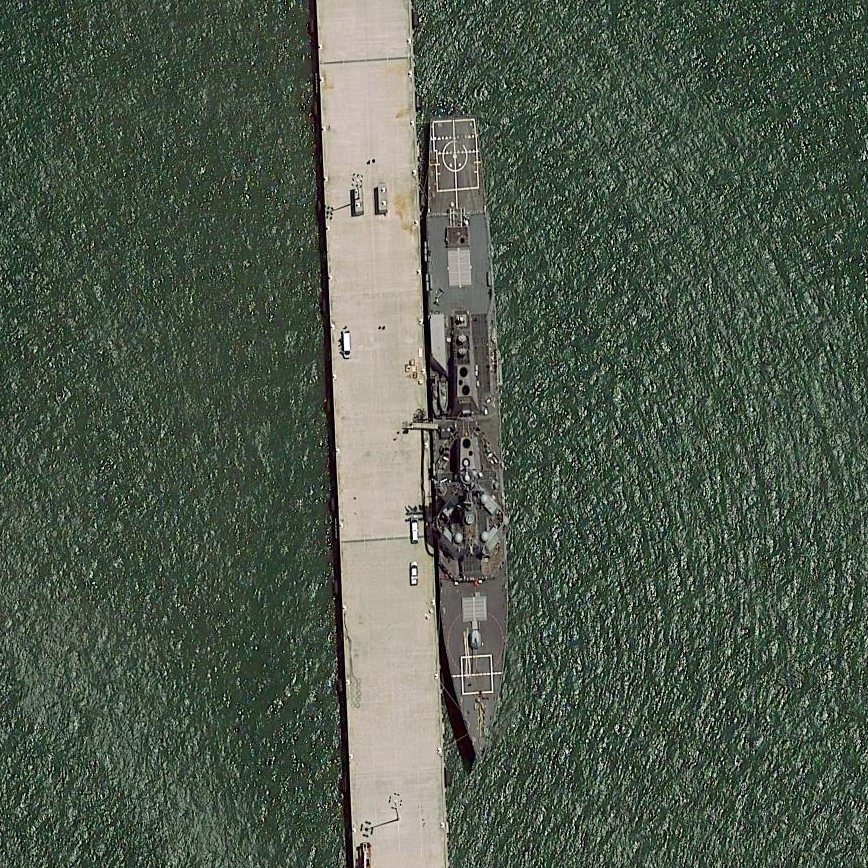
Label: destroyer